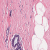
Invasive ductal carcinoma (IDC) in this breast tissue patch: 0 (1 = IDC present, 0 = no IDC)